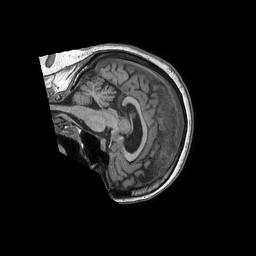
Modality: T1w
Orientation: sagittal
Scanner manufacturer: philips
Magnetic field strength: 1.5 T
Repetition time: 0.007528 s
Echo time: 0.003438 s